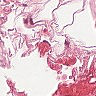
Metastatic tissue present: no